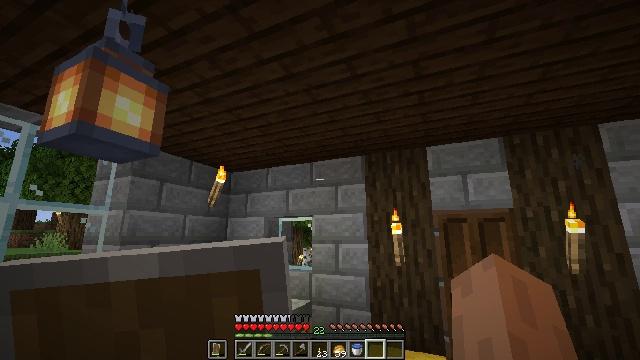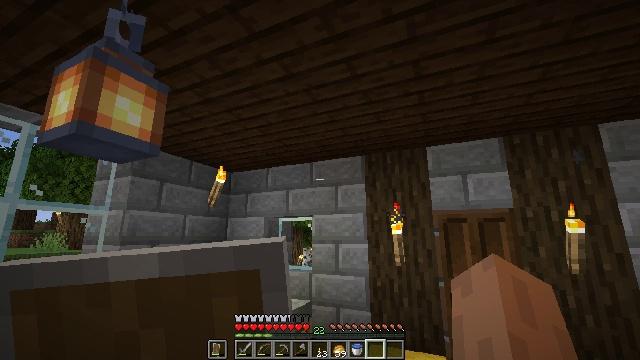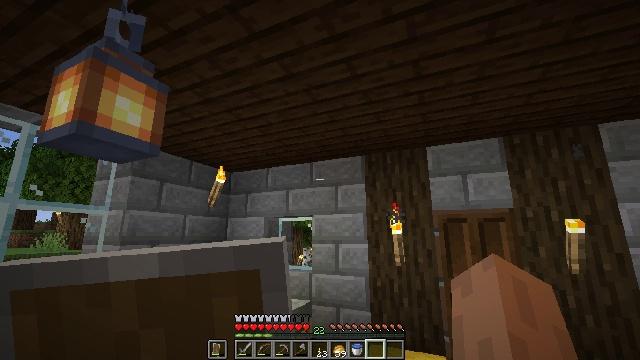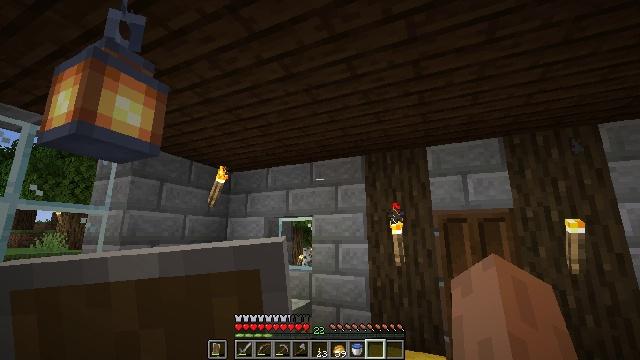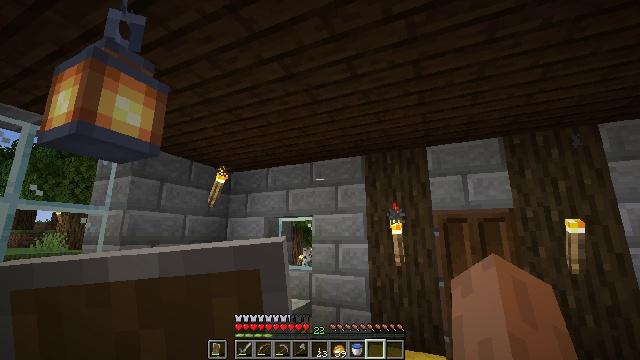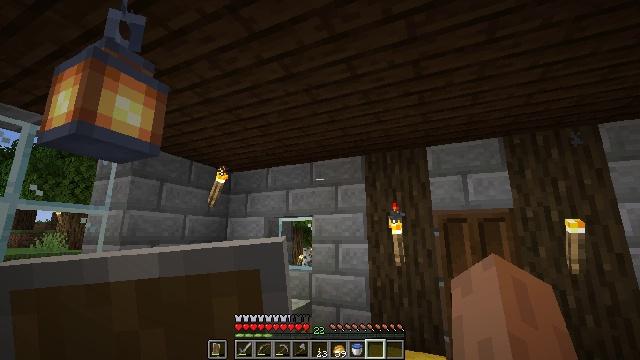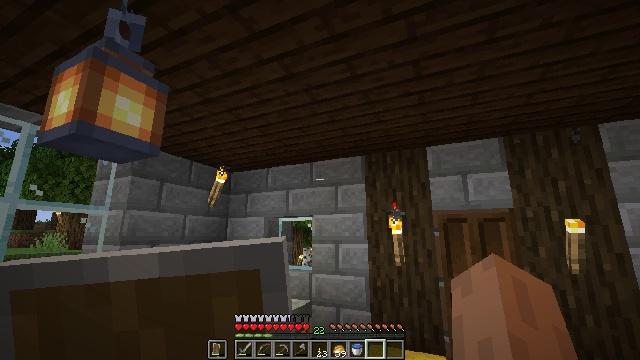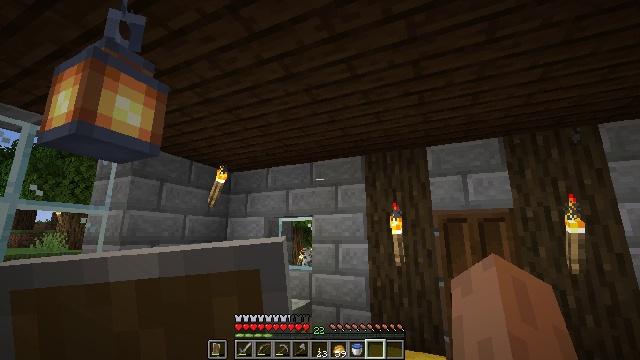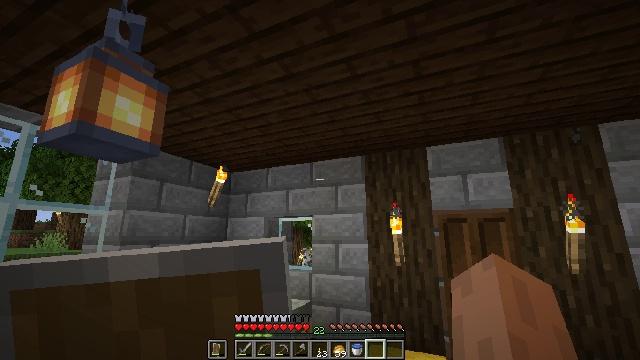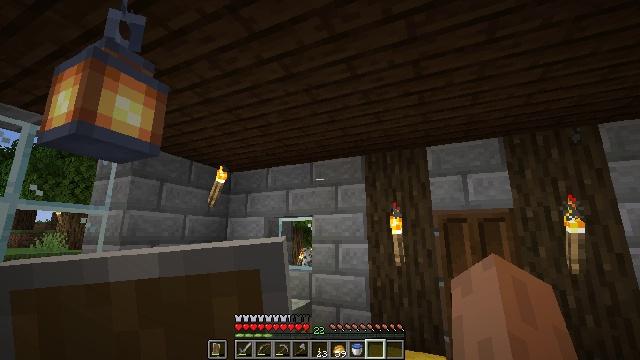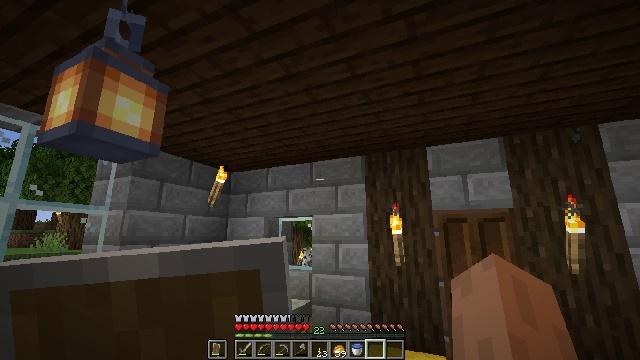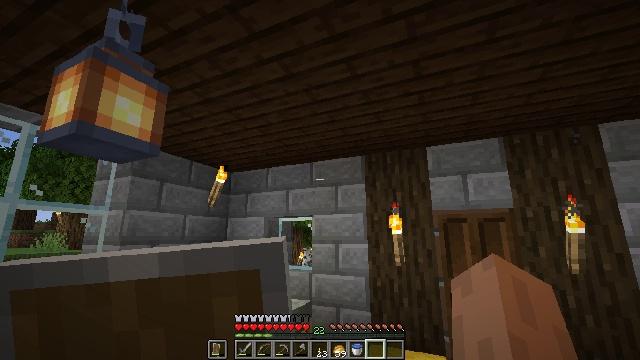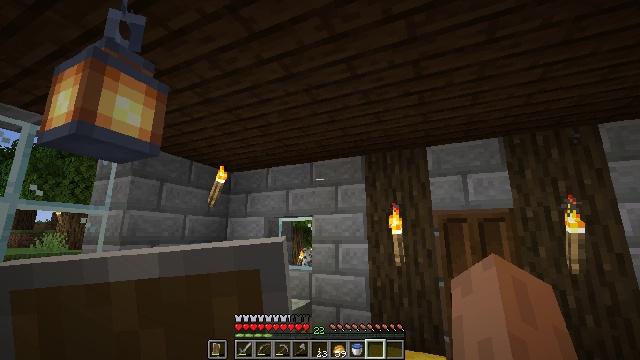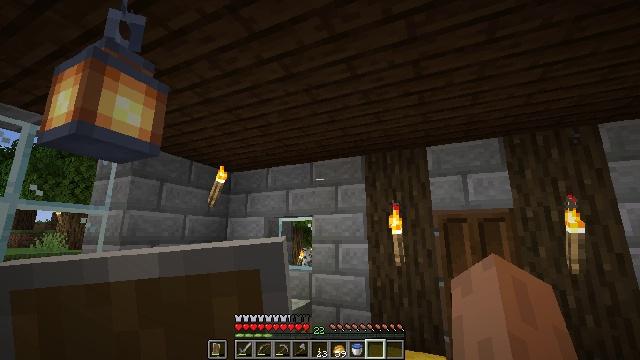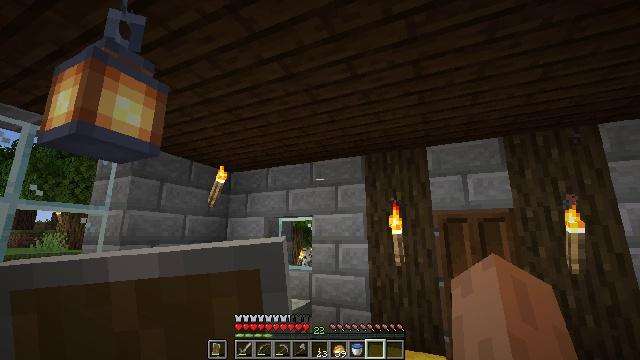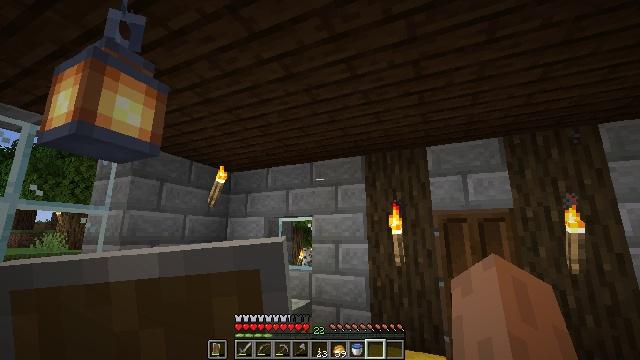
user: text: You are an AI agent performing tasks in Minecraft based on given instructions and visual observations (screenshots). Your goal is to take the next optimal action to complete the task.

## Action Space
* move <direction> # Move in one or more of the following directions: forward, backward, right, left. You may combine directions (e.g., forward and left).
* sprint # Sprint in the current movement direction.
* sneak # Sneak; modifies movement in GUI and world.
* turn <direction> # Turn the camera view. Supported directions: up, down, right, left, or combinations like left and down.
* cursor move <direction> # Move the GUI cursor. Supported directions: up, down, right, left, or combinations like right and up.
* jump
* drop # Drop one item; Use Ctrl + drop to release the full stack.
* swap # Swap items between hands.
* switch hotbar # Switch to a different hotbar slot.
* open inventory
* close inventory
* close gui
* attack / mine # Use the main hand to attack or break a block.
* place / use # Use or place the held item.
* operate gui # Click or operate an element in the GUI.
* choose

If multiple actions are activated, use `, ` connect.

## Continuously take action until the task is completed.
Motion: motion action
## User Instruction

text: Mine a chest to move it.
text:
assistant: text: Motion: no_op
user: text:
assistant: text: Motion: no_op
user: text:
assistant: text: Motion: no_op
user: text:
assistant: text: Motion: no_op
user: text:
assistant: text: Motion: no_op
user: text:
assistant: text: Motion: no_op
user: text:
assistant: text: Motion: no_op
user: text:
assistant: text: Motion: no_op
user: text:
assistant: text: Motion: no_op
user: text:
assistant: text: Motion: no_op
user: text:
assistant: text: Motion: no_op
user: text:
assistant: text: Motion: no_op
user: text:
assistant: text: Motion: no_op
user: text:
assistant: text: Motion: no_op
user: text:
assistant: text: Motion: no_op
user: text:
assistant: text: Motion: no_op
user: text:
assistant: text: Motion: no_op
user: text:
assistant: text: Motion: no_op
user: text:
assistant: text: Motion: no_op
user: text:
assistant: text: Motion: no_op
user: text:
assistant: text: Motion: turn right and up
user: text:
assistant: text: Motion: turn right and down
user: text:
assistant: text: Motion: turn down
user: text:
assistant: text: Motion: turn right and down
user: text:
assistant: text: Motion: turn down
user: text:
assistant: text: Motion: turn left and up
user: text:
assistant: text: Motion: turn left and up
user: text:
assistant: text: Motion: no_op
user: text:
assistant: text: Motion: turn left
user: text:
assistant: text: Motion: move forward, turn left and down